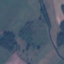
Land use / land cover: Pasture